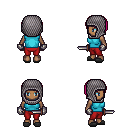
a pixel art fantasy rpg character, female body template, human, dark skin, teal sleeveless shirt, red pants, pink pageboy hairstyle, chain hood, metal gloves, gray slippers, dagger, four views (front, back, left, right), 2x2 character sprite sheet, small pixel art, hard edges, no anti-aliasing